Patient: sex F, age 63
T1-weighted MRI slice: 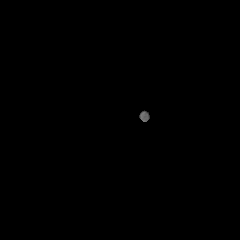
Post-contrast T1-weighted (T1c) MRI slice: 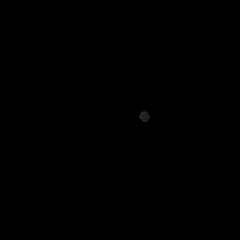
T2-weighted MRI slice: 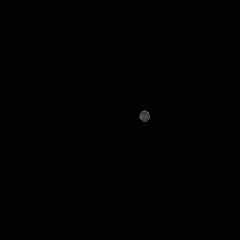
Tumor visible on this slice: no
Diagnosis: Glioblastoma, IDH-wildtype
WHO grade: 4